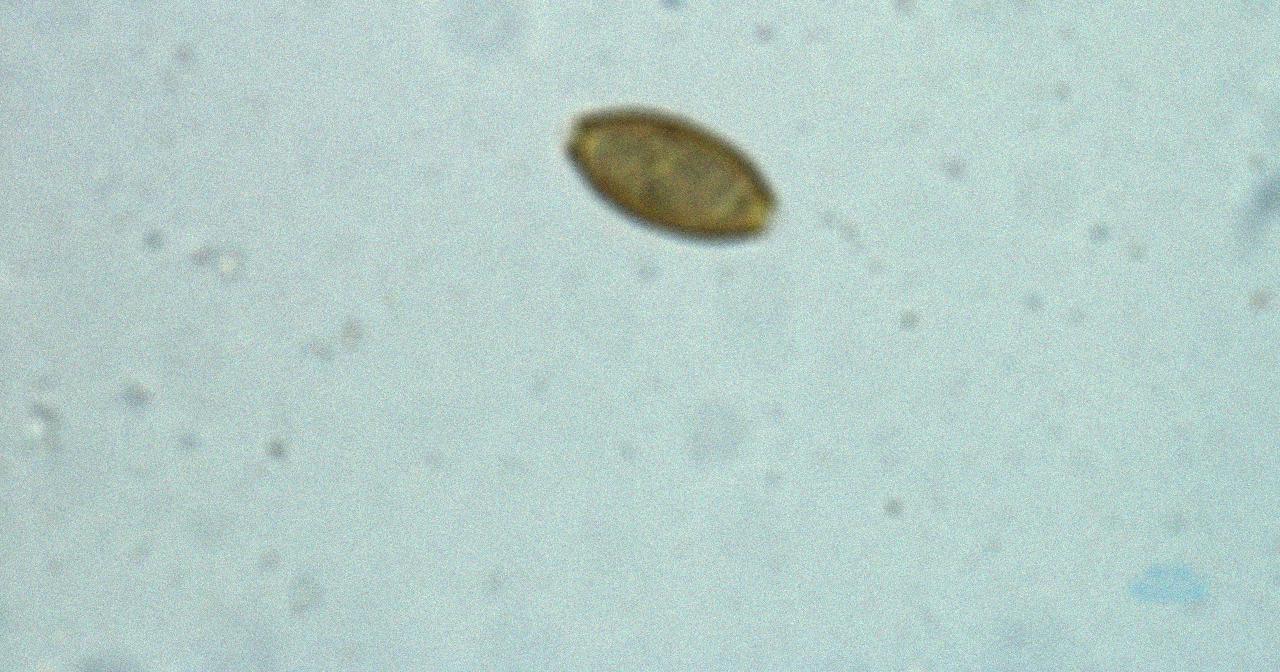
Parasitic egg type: Trichuris trichiura